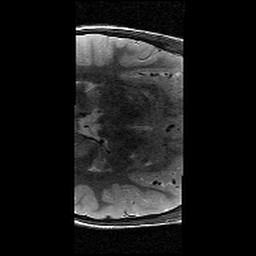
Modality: T2w
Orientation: axial
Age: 12
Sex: male
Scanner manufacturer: siemens
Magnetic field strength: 3 T
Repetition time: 8.46 s
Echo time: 0.067 s